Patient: sex F, age 39
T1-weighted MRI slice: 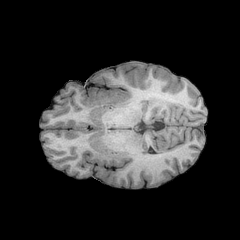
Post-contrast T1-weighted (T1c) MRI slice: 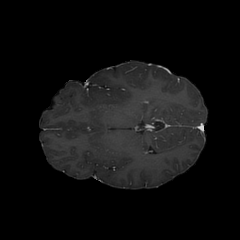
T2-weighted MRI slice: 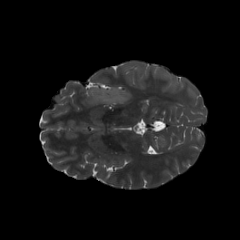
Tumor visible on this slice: yes
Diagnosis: Astrocytoma, IDH-mutant
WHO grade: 2